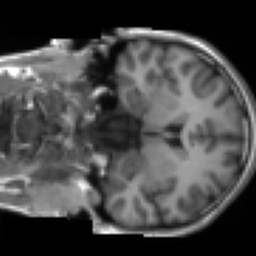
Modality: T1w
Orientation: coronal